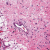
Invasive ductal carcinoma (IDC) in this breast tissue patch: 0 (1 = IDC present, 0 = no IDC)